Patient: sex M, age 58
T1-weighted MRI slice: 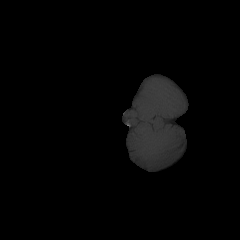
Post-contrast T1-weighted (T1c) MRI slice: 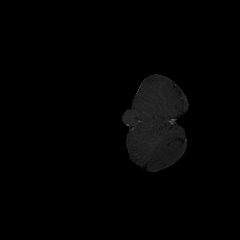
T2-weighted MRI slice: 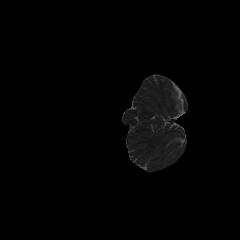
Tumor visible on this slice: no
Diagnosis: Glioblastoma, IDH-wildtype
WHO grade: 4